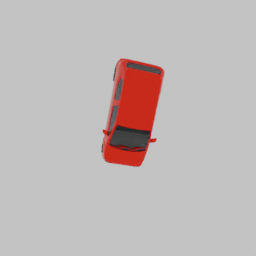
Label: mechanical